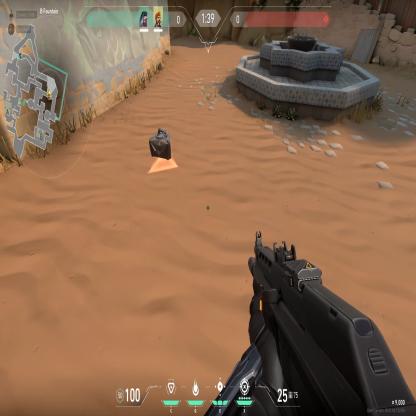
Label: dropped spike